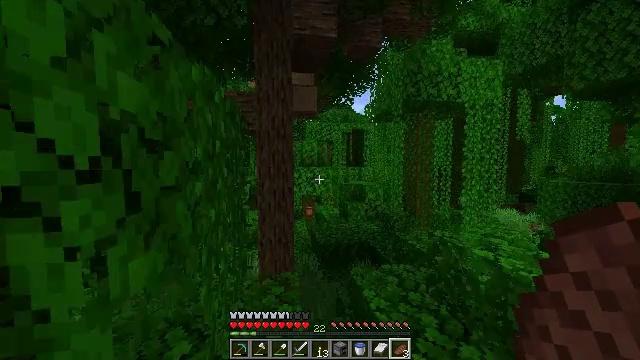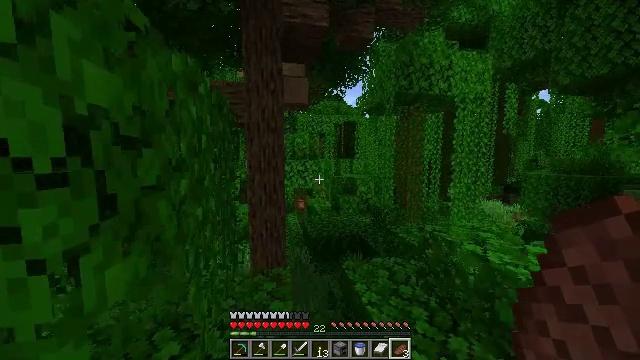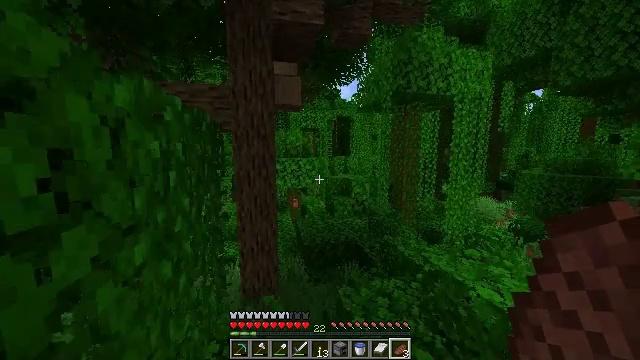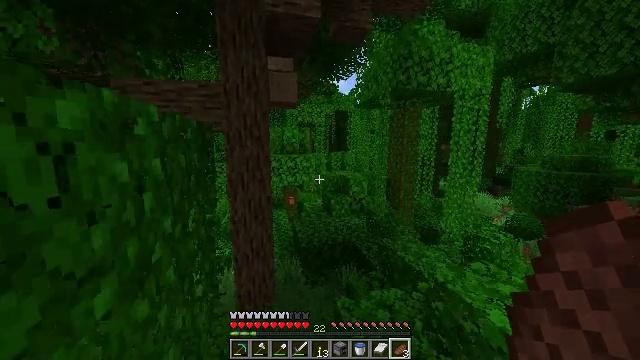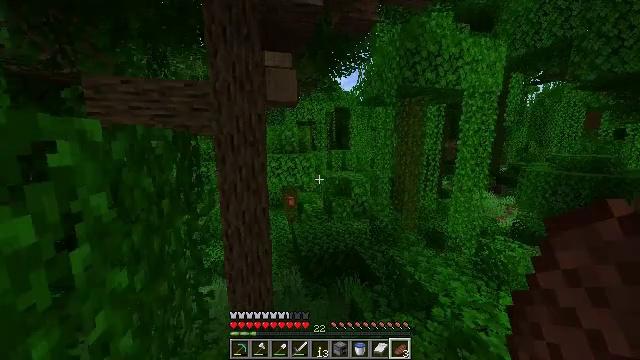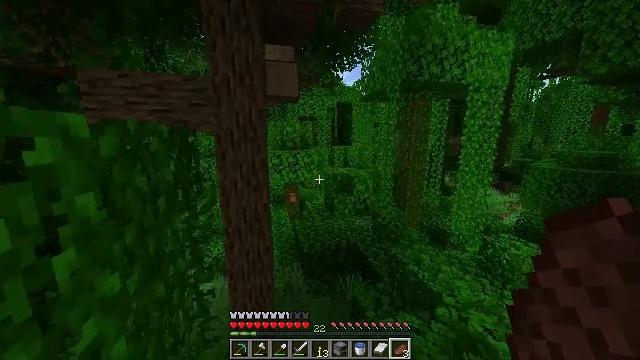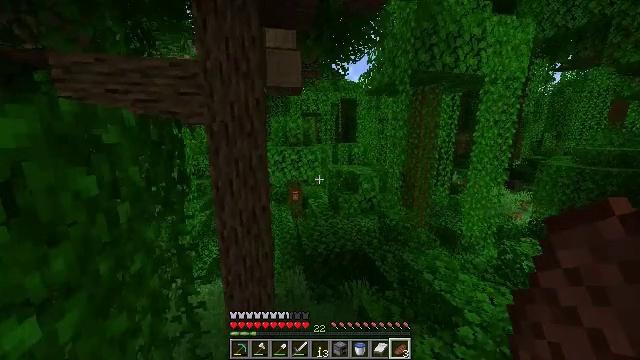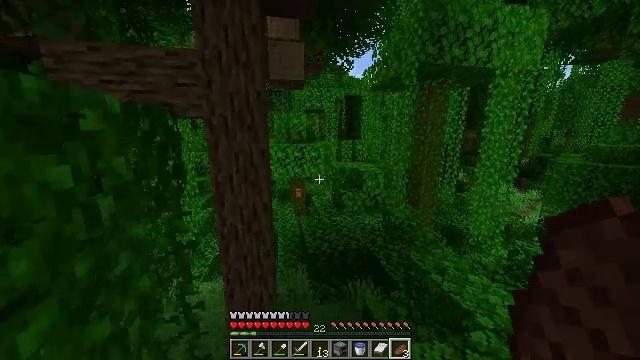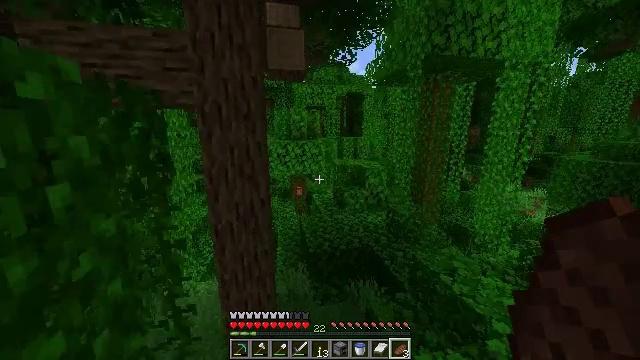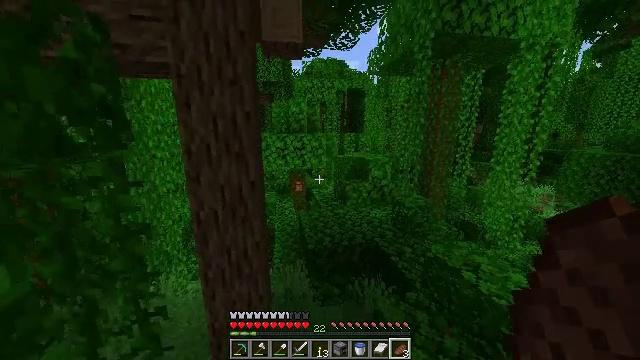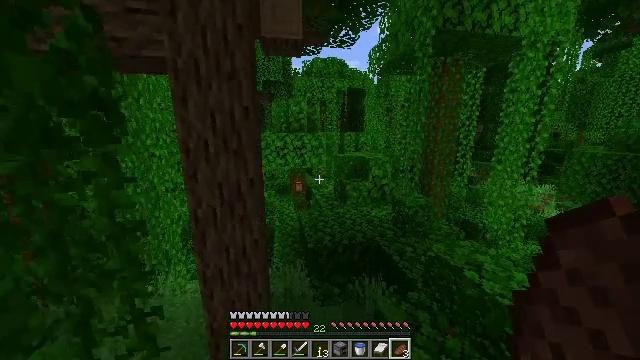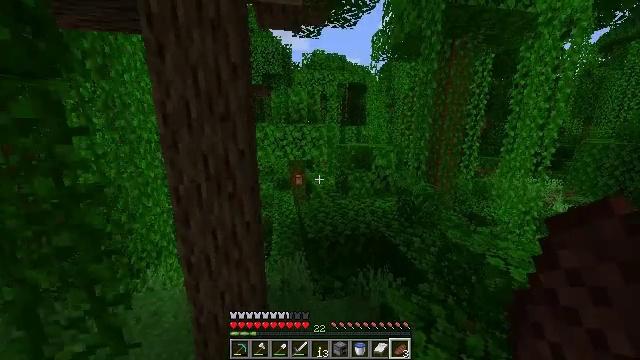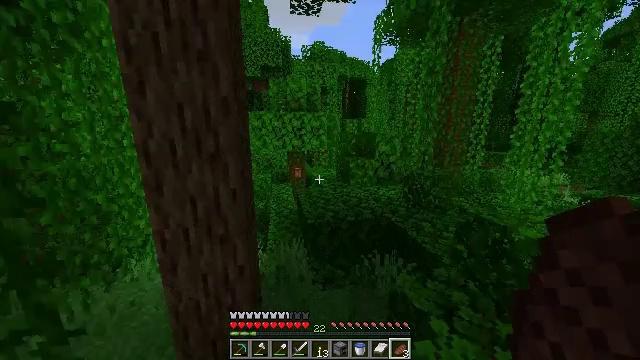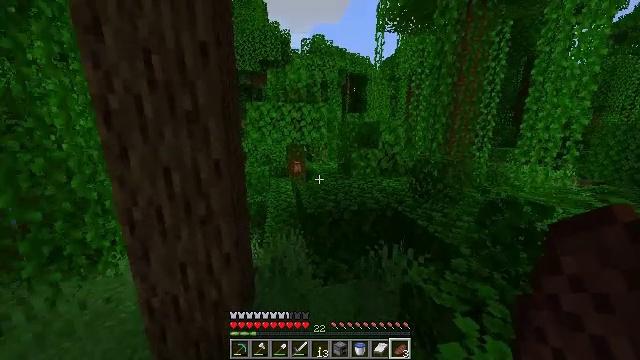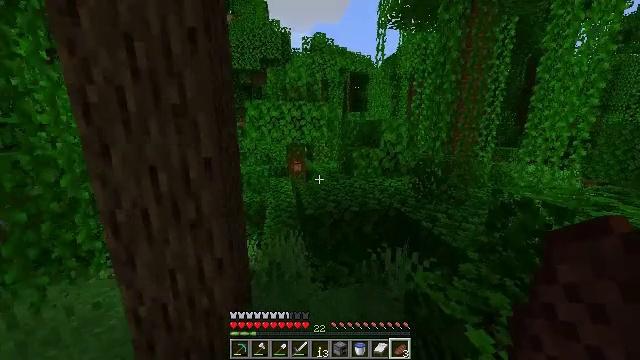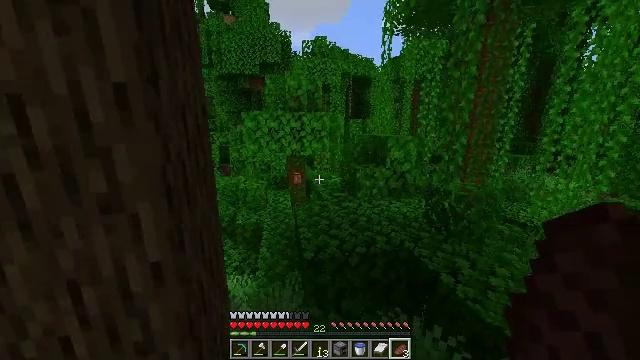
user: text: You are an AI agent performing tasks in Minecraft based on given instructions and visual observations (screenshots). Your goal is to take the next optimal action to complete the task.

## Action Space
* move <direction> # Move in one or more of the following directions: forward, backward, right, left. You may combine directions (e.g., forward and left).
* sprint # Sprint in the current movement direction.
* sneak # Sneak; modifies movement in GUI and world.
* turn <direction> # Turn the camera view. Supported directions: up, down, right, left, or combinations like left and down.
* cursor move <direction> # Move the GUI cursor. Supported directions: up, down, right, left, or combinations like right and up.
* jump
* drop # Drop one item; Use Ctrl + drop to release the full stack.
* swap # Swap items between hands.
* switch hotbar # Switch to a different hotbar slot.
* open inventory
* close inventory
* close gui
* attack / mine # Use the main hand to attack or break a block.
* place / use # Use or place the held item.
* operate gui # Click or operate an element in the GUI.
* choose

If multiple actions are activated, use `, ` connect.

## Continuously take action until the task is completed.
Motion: motion action
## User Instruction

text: Mine a melon block.
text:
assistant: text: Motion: move forward, sprint, turn right and down, jump
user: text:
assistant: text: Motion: move forward, sprint, turn right and down, jump
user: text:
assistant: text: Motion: move forward, sprint, turn down, jump
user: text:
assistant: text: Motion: move forward, sprint, turn down, jump
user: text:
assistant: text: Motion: move forward, sprint, turn down, jump
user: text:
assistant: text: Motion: move forward, sprint, jump
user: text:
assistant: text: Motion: move forward, sprint, jump
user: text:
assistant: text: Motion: move forward, sprint, jump
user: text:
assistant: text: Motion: move forward, sprint, jump
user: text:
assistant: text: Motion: move forward, sprint, jump
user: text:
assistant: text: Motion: move forward, sprint, jump
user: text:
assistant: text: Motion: move forward, sprint, jump
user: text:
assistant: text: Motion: move forward, sprint, jump
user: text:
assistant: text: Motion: move forward, sprint, jump
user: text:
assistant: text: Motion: move forward, sprint, jump
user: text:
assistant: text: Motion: move forward, sprint, turn left, jump
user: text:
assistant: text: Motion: move forward, sprint, turn left, jump
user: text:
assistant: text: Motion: move forward, sprint, turn left, jump
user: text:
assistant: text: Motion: move forward, sprint, turn left, jump
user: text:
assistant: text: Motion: move forward, sprint, turn left, jump
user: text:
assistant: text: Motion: move forward, sprint, jump
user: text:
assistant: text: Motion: move forward, sprint, jump
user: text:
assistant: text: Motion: move forward, sprint, jump
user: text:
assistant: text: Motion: move forward, sprint, jump
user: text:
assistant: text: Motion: move forward, sprint, jump
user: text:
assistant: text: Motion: move forward, sprint, jump
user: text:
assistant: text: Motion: move forward, sprint, jump
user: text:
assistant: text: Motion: move forward, sprint, jump
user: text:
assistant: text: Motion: move forward, sprint, jump
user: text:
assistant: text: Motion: move forward, sprint, jump